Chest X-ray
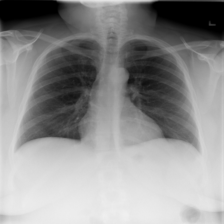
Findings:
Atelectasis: negative
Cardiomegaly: negative
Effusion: negative
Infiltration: negative
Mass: negative
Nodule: negative
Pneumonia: negative
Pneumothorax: negative
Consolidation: negative
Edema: negative
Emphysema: negative
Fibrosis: negative
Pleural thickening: negative
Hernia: negative